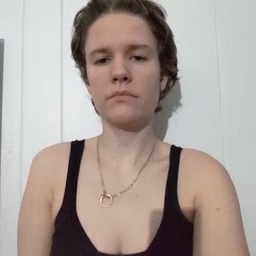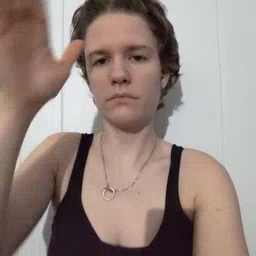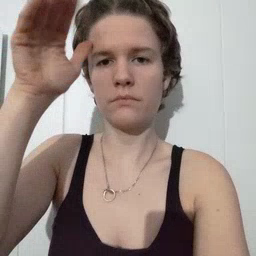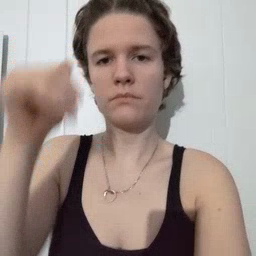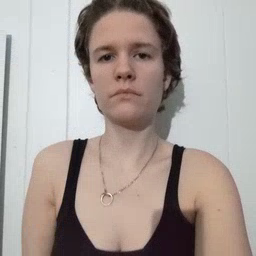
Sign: donkey